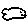
Label: fish